Question: My application is showing following values for different performance counters.

I have two questions.
1. I thought # of Bytes in all Heaps represents .net memory usage in all heaps. If that's correct, that should be equal to heap sizes of Gen 0, 1, 2 and large object heap which is not the case here.
2. Reserve bytes represents the available memory that .net uses to fulfil next allocation requirements. In that case shouldn't reserved bytes always be greater than committed bytes which is not the case here.
Can someone please explain what am I misunderstanding here?
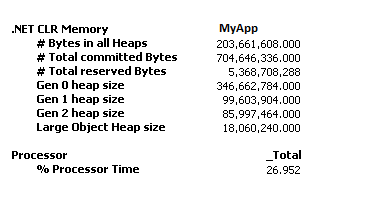
Answer: According to <URL>:
> Gen 0 displays the maximum bytes that can be allocated in generation
0; it does not indicate the current number of bytes allocated in
generation 0.
So the '#Bytes in all Heaps' is equal to 'Gen 1 heap size', 'Gen 2 heap size' and 'Large Object heap size'. You can do the math.
Again quoting <URL> :
> Virtual memory can be in three states:- Free. The block of memory has no references to it and is available for allocation.- Reserved. The block of memory is available for your use and cannot be used for any other allocation request. However, you cannot store
data to this memory block until it is committed.- Committed. The block of memory is assigned to physical storage.
So '# Total committed Bytes' is the total amount of memory currently used and '# Total reserved Bytes' is the memory reserved that is not yet commited (stored physically).
The way I understand this is that reserved bytes are ready for you but physical storage is not yet ready to receive your data.